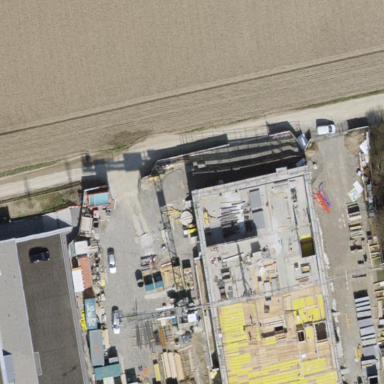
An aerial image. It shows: Sports centre building.